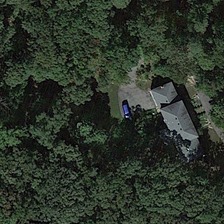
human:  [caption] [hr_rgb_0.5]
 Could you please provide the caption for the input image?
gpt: a building is surrounded by many green trees .

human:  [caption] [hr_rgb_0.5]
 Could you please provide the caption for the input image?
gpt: the car beside the house in the sparse residential is bright black .

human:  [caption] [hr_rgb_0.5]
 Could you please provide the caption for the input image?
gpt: the car beside the house in the sparse residential is bright black .

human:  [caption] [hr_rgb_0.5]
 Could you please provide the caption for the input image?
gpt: a building is surrounded by many green trees .

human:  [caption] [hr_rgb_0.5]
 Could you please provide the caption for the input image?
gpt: a building is surrounded by many green trees .